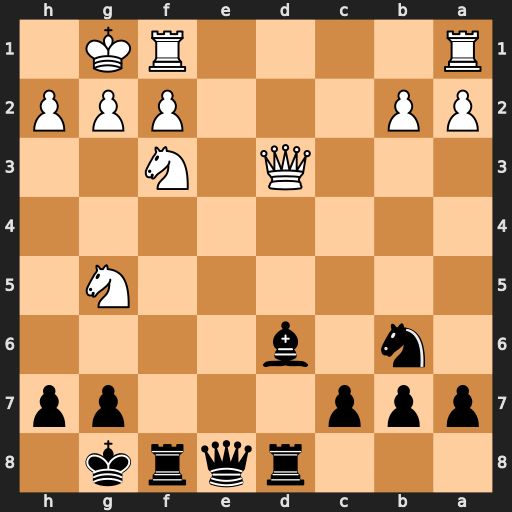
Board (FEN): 3rqrk1/ppp3pp/1n1b4/6N1/8/3Q1N2/PP3PPP/R4RK1
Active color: b
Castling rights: -
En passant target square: -
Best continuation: Bxh2+ Nxh2 Rxd3